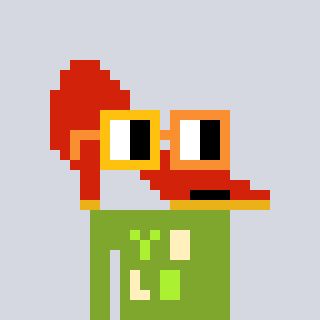
a pixel art character with square yellow and orange glasses, a highheel-shaped head and a slimegreen-colored body on a cool background